Question: I am making my own class diagram app in Swing/AWT but i stopped at this functionality:
-
A general guideline or a sample code is highly appreciated
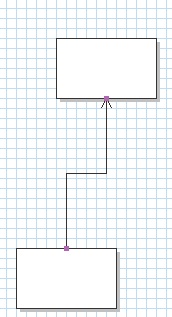
Answer: I don't know Java, but the steps you could follow are these:
- - - - -
For the implementation you could build a line class that uses the observer pattern to listen to the two rectangles it follows, so it can update itself whenever one of them moves or resizes.